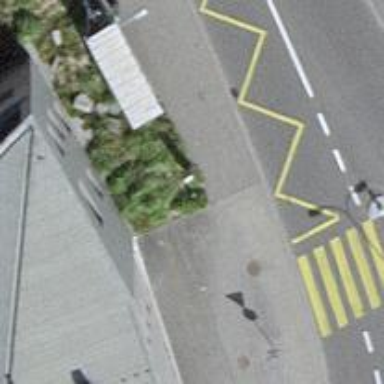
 serving as platform for public transportation."